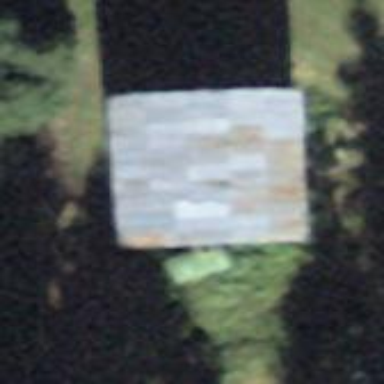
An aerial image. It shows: Building with tiled roof.